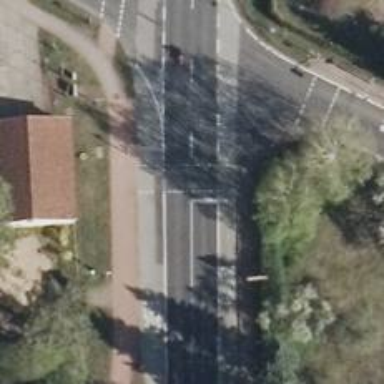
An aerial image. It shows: Road with traffic signals.